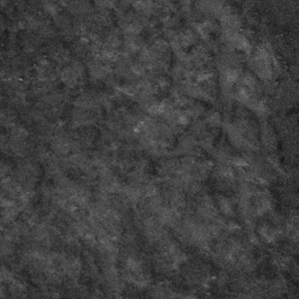
Label: frost